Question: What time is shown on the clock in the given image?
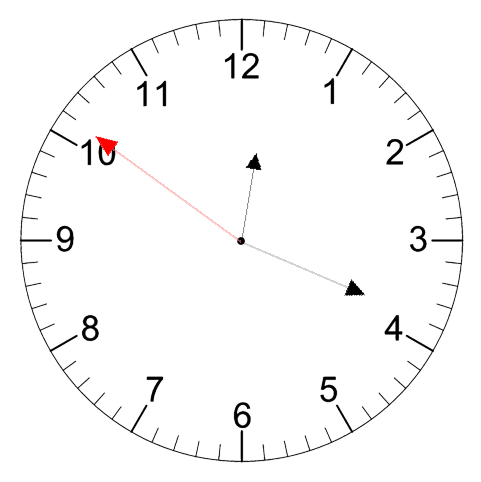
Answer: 12:18:51